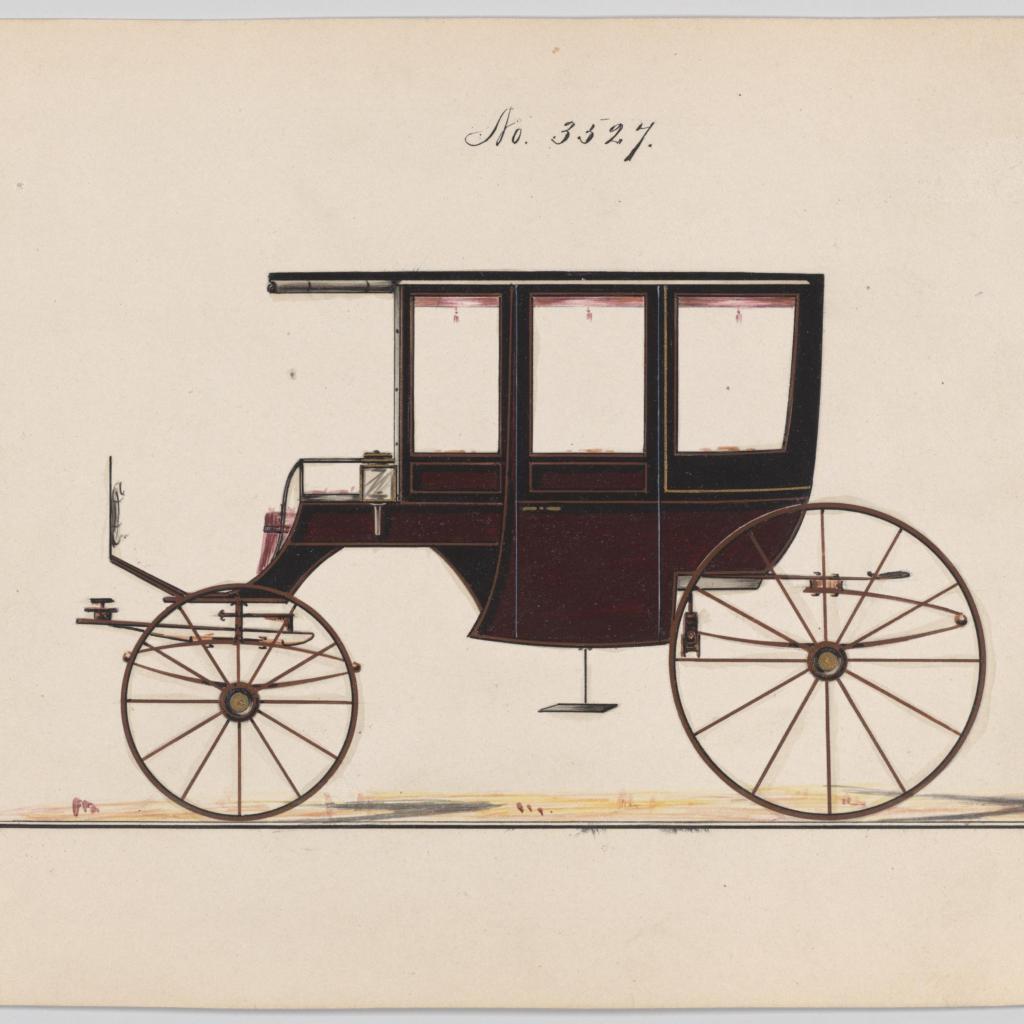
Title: Design for 6 seat Rockaway, no. 3527
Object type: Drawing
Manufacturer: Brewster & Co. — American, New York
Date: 1879
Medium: Pen and black ink, watercolor and gouache with metallic ink
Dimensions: Sheet: 6 15/16 x 9 in. (17.6 x 22.9 cm)
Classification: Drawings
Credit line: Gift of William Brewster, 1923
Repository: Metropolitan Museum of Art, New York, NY